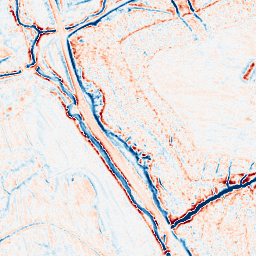
Category: multiscale
Decomposition family: dog_multiscale
Decomposition parameters: sigma_ratio: 1.4
n_scales: 4
base_sigma: 0.5
Upsampling method: quintic
Upsampling parameters: scale: 4
Upsampling scale: 4